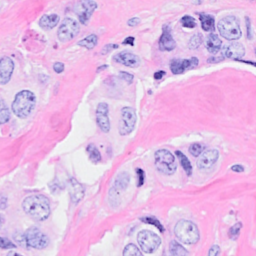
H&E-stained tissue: Breast